Question: I would like Control Center (via MPNowPlayingInfoCenter) to show the forward 15 seconds / back 15 seconds controls that Apple shows with podcasts, like so:

The utter lack of documentation tells me that there's no way to do this, but has anyone out there found any non-obvious way to force this without resorting to a private method?
I've already got my handling for the forward/back button set up to advance appropriately, I'd just like to use the more appropriate UI. Any help would be greatly appreciated.
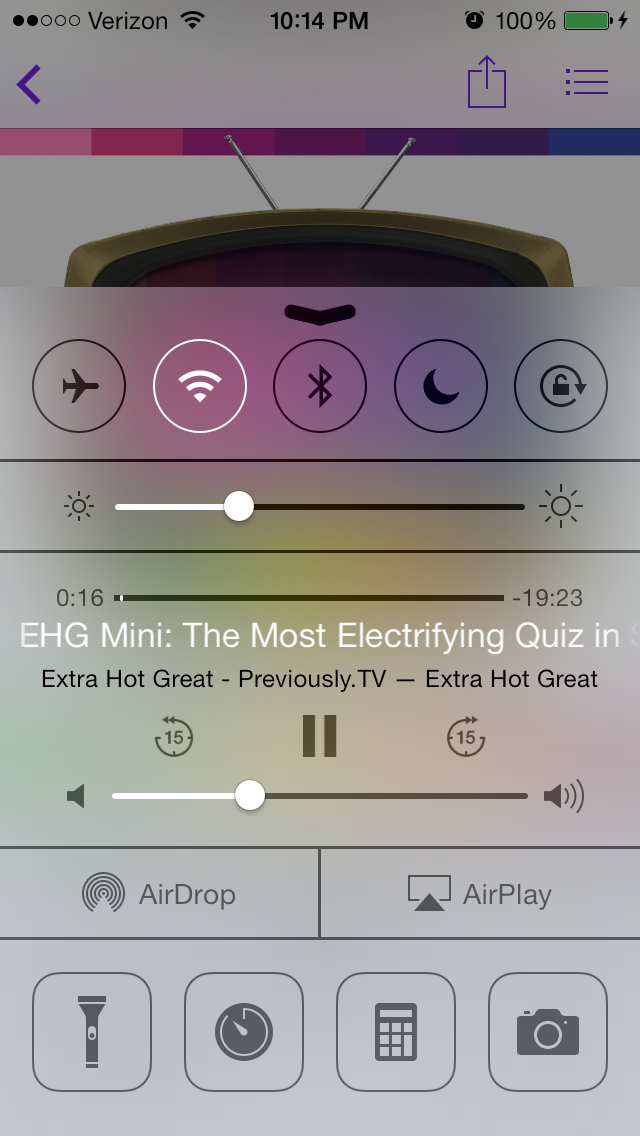
Answer: OK so I had a bit of time on my hands and so I followed the breadcrumb....
This is what I found.
Include the MediaPlayer framework and get hold of the RemoteCommandCenter:
'''
MPRemoteCommandCenter *rcc = [MPRemoteCommandCenter sharedCommandCenter];
'''
then if you wanted to set the skip controls as per Overcast you can do the following:
'''
MPSkipIntervalCommand *skipBackwardIntervalCommand = [rcc skipBackwardCommand];
[skipBackwardIntervalCommand setEnabled:YES];
[skipBackwardIntervalCommand addTarget:self action:@selector(skipBackwardEvent:)];
skipBackwardIntervalCommand.preferredIntervals = @[@(42)]; // Set your own interval
MPSkipIntervalCommand *skipForwardIntervalCommand = [rcc skipForwardCommand];
skipForwardIntervalCommand.preferredIntervals = @[@(42)]; // Max 99
[skipForwardIntervalCommand setEnabled:YES];
[skipForwardIntervalCommand addTarget:self action:@selector(skipForwardEvent:)];
'''
and in the event handlers do what you need to do to skip by the interval:
'''
-(void)skipBackwardEvent: (MPSkipIntervalCommandEvent *)skipEvent
{
NSLog(@"Skip backward by %f", skipEvent.interval);
}
-(void)skipForwardEvent: (MPSkipIntervalCommandEvent *)skipEvent
{
NSLog(@"Skip forward by %f", skipEvent.interval);
}
'''
Note: The preferredIntervals property is an NSArray but I haven't figured out how extra intervals can be utilised by the command center unless you do something with this yourself.
Things to note that I've found so far. When you do this you are taking control of all the controls so the default play and pause buttons won't show unless you do the same for them:
'''
MPRemoteCommand *pauseCommand = [rcc pauseCommand];
[pauseCommand setEnabled:YES];
[pauseCommand addTarget:self action:@selector(playOrPauseEvent:)];
//
MPRemoteCommand *playCommand = [rcc playCommand];
[playCommand setEnabled:YES];
[playCommand addTarget:self action:@selector(playOrPauseEvent:)];
'''
(there is also a togglePlayPauseCommand defined but I could't get this to fire from the Command Centre - it does fire from headphones though.)
Other discoveries:
The buttons are in fixed positions left / middle / right so you cant have (for example) a previousTrack and a skipBackward as they both occupy the left position.
There are seekForward / seekBackward commands that need a prevTrack and nextTrack command to be triggered. When you set up both then a single tap triggers next / previous and a press and hold triggers a begin seek and an end seek when you lift your finger.
'''
// Doesn't show unless prevTrack is enabled
MPRemoteCommand *seekBackwardCommand = [rcc seekBackwardCommand];
[seekBackwardCommand setEnabled:YES];
[seekBackwardCommand addTarget:self action:@selector(seekEvent:)];
// Doesn't show unless nextTrack is enabled
MPRemoteCommand *seekForwardCommand = [rcc seekForwardCommand];
[seekForwardCommand setEnabled:YES];
[seekForwardCommand addTarget:self action:@selector(seekEvent:)];
-(void) seekEvent: (MPSeekCommandEvent *) seekEvent
{
if (seekEvent.type == MPSeekCommandEventTypeBeginSeeking) {
NSLog(@"Begin Seeking");
}
if (seekEvent.type == MPSeekCommandEventTypeEndSeeking) {
NSLog(@"End Seeking");
}
}
'''
There is also a feedback mechanism that I haven't seen before (occupies left position)
'''
MPFeedbackCommand *likeCommand = [rcc likeCommand];
[likeCommand setEnabled:YES];
[likeCommand setLocalizedTitle:@"I love it"]; // can leave this out for default
[likeCommand addTarget:self action:@selector(likeEvent:)];
MPFeedbackCommand *dislikeCommand = [rcc dislikeCommand];
[dislikeCommand setEnabled:YES];
[dislikeCommand setActive:YES];
[dislikeCommand setLocalizedTitle:@"I hate it"]; // can leave this out for default
[dislikeCommand addTarget:self action:@selector(dislikeEvent:)];
BOOL userPreviouslyIndicatedThatTheyDislikedThisItemAndIStoredThat = YES;
if (userPreviouslyIndicatedThatTheyDislikedThisItemAndIStoredThat) {
[dislikeCommand setActive:YES];
}
MPFeedbackCommand *bookmarkCommand = [rcc bookmarkCommand];
[bookmarkCommand setEnabled:YES];
[bookmarkCommand addTarget:self action:@selector(bookmarkEvent:)];
// Feedback events also have a "negative" property but Command Center always returns not negative
-(void)dislikeEvent: (MPFeedbackCommandEvent *)feedbackEvent
{
NSLog(@"Mark the item disliked");
}
-(void)likeEvent: (MPFeedbackCommandEvent *)feedbackEvent
{
NSLog(@"Mark the item liked");
}
-(void)bookmarkEvent: (MPFeedbackCommandEvent *)feedbackEvent
{
NSLog(@"Bookmark the item or playback position");
}
'''
This displays three horizontal bars and brings up an alert sheet - you can highlight these individually by setting the active property.
There is also a rating command defined - but I couldn't get this to show in the Command Center
'''
// MPRatingCommand *ratingCommand = [rcc ratingCommand];
// [ratingCommand setEnabled:YES];
// [ratingCommand setMinimumRating:0.0];
// [ratingCommand setMaximumRating:5.0];
// [ratingCommand addTarget:self action:@selector(ratingEvent:)];
'''
and a playback rate change command - but again couldn't get this to show in Command Center
'''
// MPChangePlaybackRateCommand *playBackRateCommand = [rcc changePlaybackRateCommand];
// [playBackRateCommand setEnabled:YES];
// [playBackRateCommand setSupportedPlaybackRates:@[@(1),@(1.5),@(2)]];
// [playBackRateCommand addTarget:self action:@selector(remoteControlReceivedWithEvent:)];
'''
There is also a block-based target action mechanism if you prefer
'''
// @property (strong, nonatomic) id likeHandler;
self.likeHandler = [likeCommand addTargetWithHandler:^MPRemoteCommandHandlerStatus(MPRemoteCommandEvent *event) {
NSLog(@"They like it");
return MPRemoteCommandHandlerStatusSuccess; // or fail or no such content
}];
'''
One final point to be aware of: If you have registered to receive remote events via [[UIApplication sharedApplication] beginReceivingRemoteControlEvents]; then some of these commands also trigger events in the - (void)remoteControlReceivedWithEvent:(UIEvent *)receivedEvent handler. These are UIEvents though with type UIEventTypeRemoteControl and a subtype to distinguish the event. You can't mix and match these with MPRemoteCommandEvents in this method. There are hints that MPRemoteCommandEvents will replace the UIEvents at some point.
All of this based on trial and error so feel free to correct.
Gareth